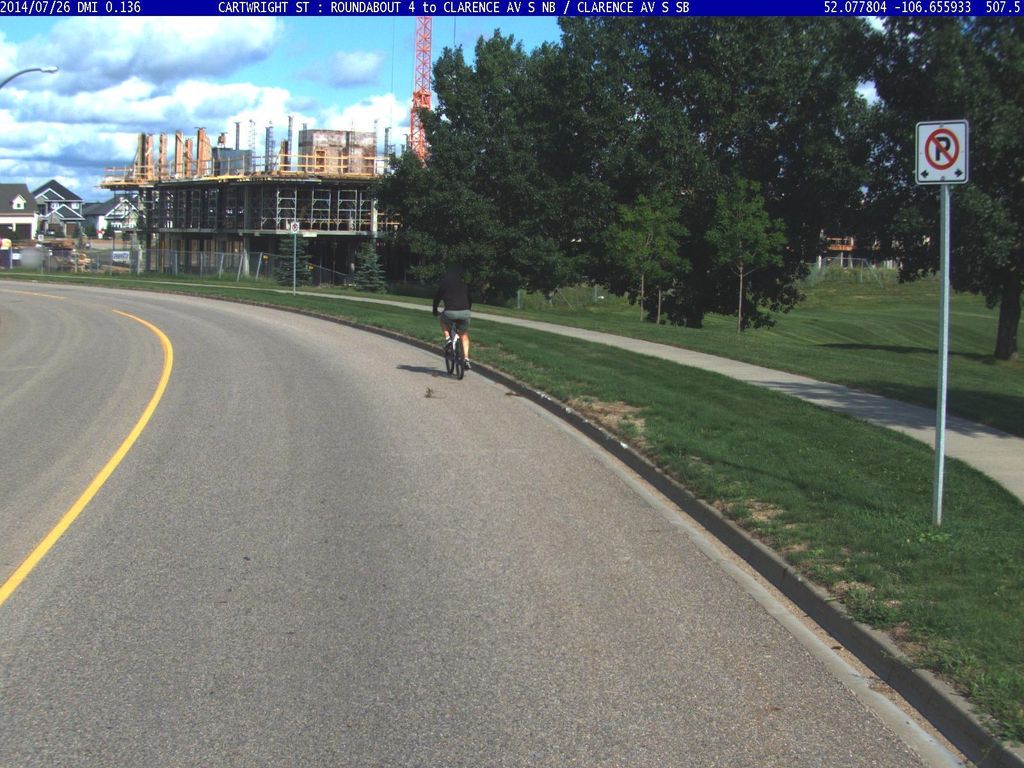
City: saskatoon